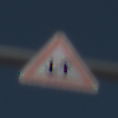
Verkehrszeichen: Gegenverkehr
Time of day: Midday
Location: Outdoor (Nature)
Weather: Clear
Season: NotSpecified
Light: Natural